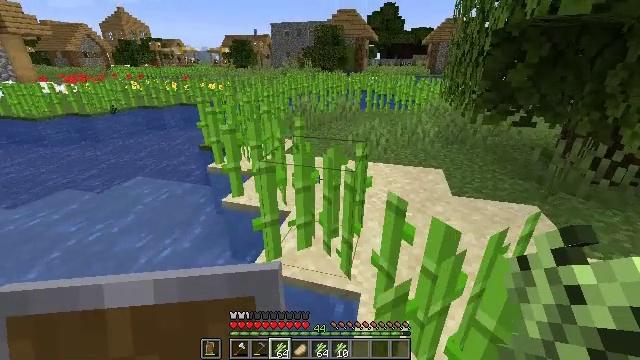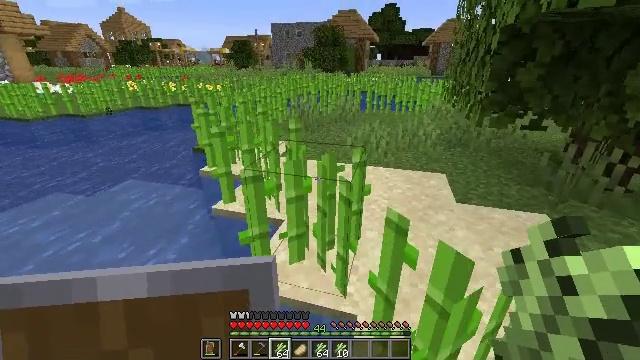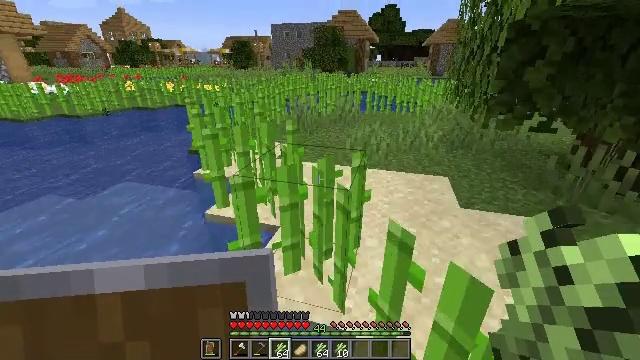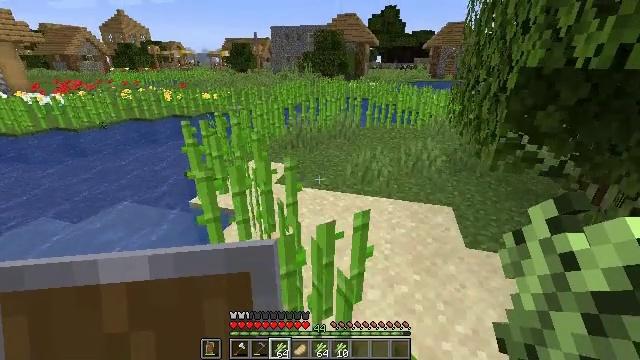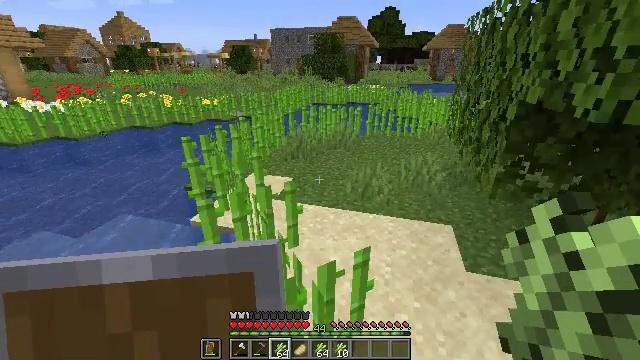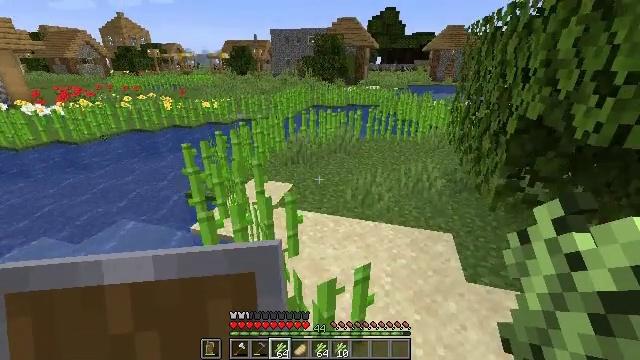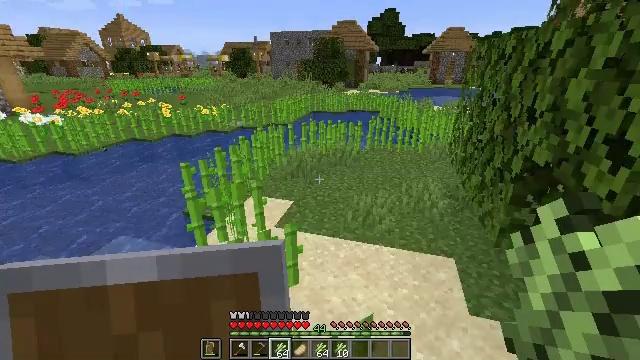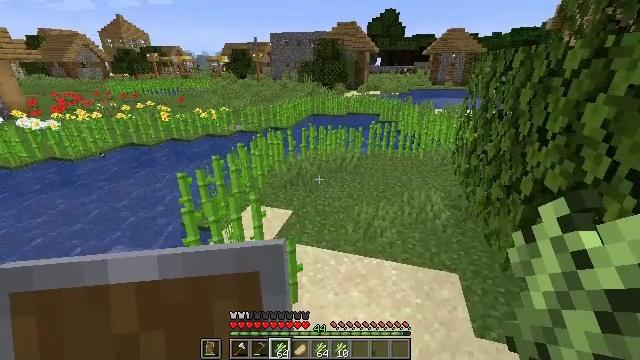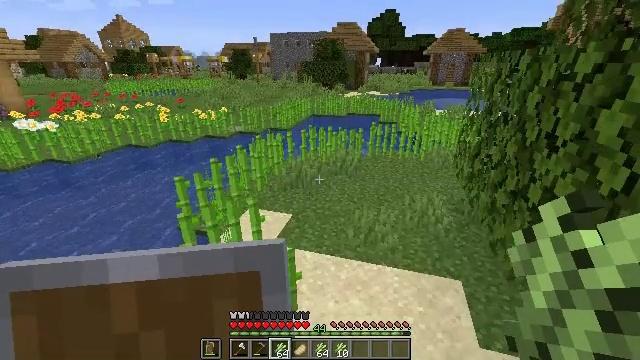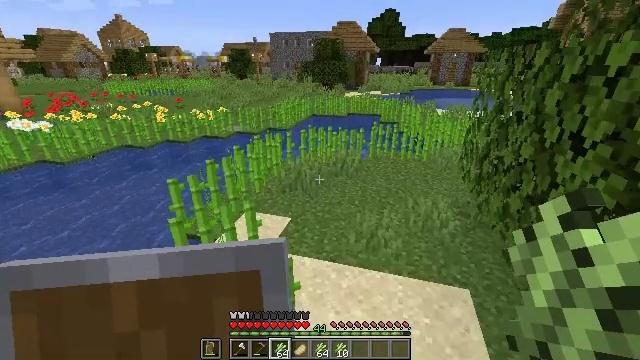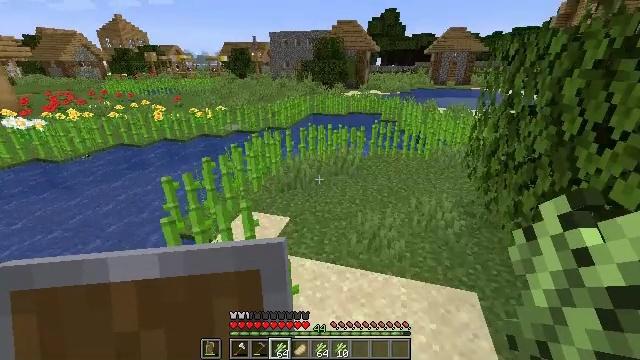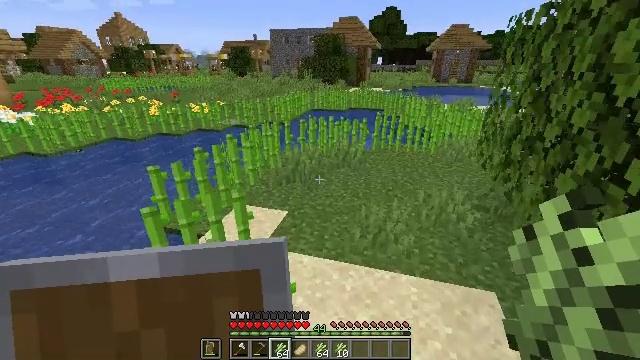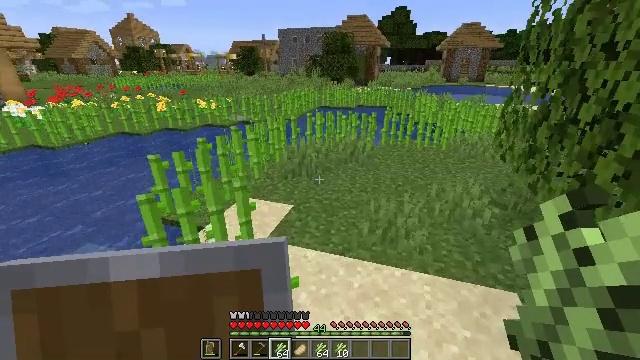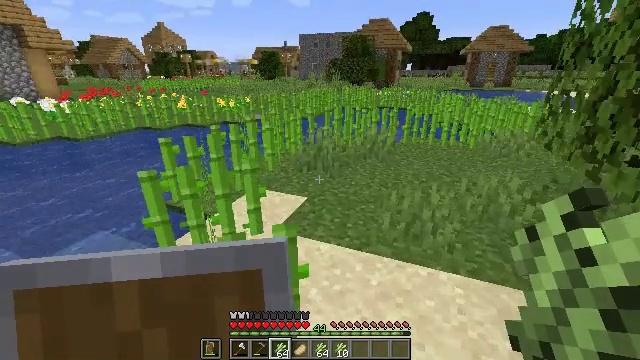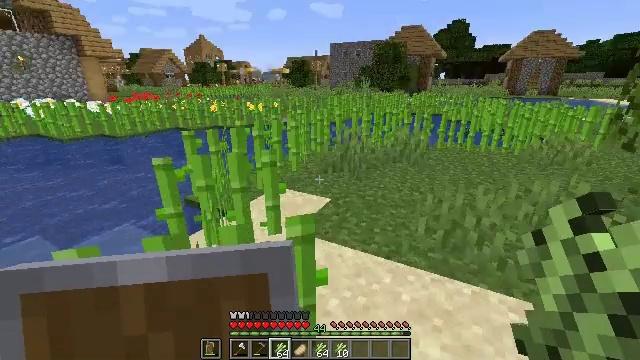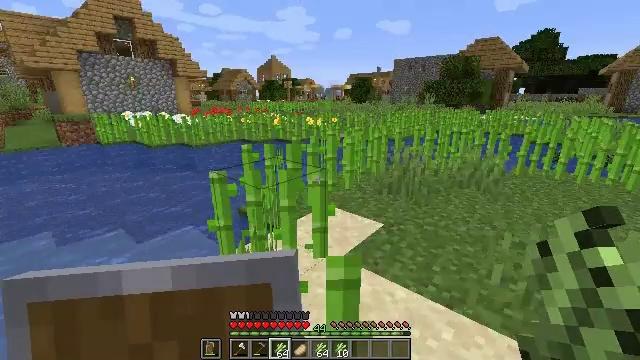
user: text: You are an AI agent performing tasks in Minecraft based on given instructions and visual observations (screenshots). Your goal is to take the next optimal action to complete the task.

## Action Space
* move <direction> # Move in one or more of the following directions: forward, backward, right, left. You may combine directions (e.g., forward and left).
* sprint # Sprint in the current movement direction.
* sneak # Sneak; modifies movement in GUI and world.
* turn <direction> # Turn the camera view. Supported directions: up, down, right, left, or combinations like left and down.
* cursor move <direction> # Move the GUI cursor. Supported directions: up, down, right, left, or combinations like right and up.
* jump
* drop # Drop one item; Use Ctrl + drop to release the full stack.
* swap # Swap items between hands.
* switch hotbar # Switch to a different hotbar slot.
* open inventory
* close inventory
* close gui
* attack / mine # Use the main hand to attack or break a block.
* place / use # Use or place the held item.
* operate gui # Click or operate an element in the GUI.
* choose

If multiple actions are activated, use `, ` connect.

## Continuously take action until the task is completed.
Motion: motion action
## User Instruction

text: Combine redstone and iron ingots in the crafting table to make a compass.
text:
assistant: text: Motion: move forward
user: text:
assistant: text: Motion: move forward
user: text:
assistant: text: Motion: move forward, jump
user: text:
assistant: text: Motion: move forward, jump
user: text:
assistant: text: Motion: move forward, jump
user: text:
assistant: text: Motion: move forward, jump
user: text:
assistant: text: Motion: move forward
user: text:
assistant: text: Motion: move forward
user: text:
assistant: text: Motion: move forward
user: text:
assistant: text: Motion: move forward
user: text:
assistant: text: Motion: move forward
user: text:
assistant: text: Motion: move forward, turn left
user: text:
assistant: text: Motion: move forward, turn left and up
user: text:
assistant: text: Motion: move forward, turn left and up
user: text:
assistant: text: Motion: move forward, turn left and up
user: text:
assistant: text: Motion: move forward, turn left and up
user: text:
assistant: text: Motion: move forward, turn left
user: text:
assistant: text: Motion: move forward
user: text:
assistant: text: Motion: move forward
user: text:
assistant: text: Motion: move forward
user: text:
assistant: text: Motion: move forward
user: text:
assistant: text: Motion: move forward
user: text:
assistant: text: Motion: move forward
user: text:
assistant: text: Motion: move forward
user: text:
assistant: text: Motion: move forward
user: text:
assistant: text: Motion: move forward
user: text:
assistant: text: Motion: move forward
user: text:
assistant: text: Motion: move forward
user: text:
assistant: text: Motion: move forward
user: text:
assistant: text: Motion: move forward